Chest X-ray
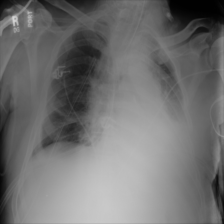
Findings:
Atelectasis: negative
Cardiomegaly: negative
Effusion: negative
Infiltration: negative
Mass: negative
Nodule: negative
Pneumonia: negative
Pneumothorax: negative
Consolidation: negative
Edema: negative
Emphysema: negative
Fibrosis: negative
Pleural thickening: negative
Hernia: negative